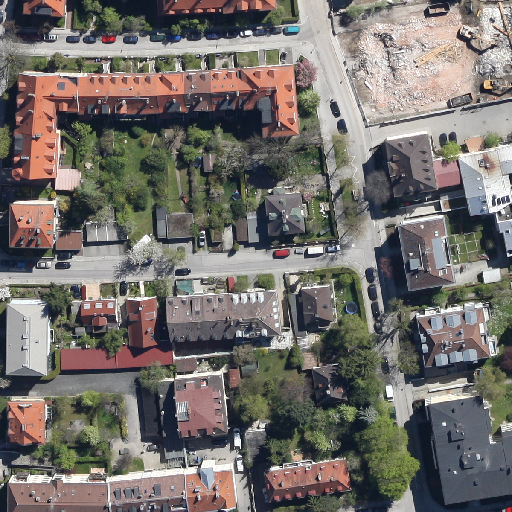
Referring expression: car